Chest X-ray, PA view. Patient: 31 years old, sex M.
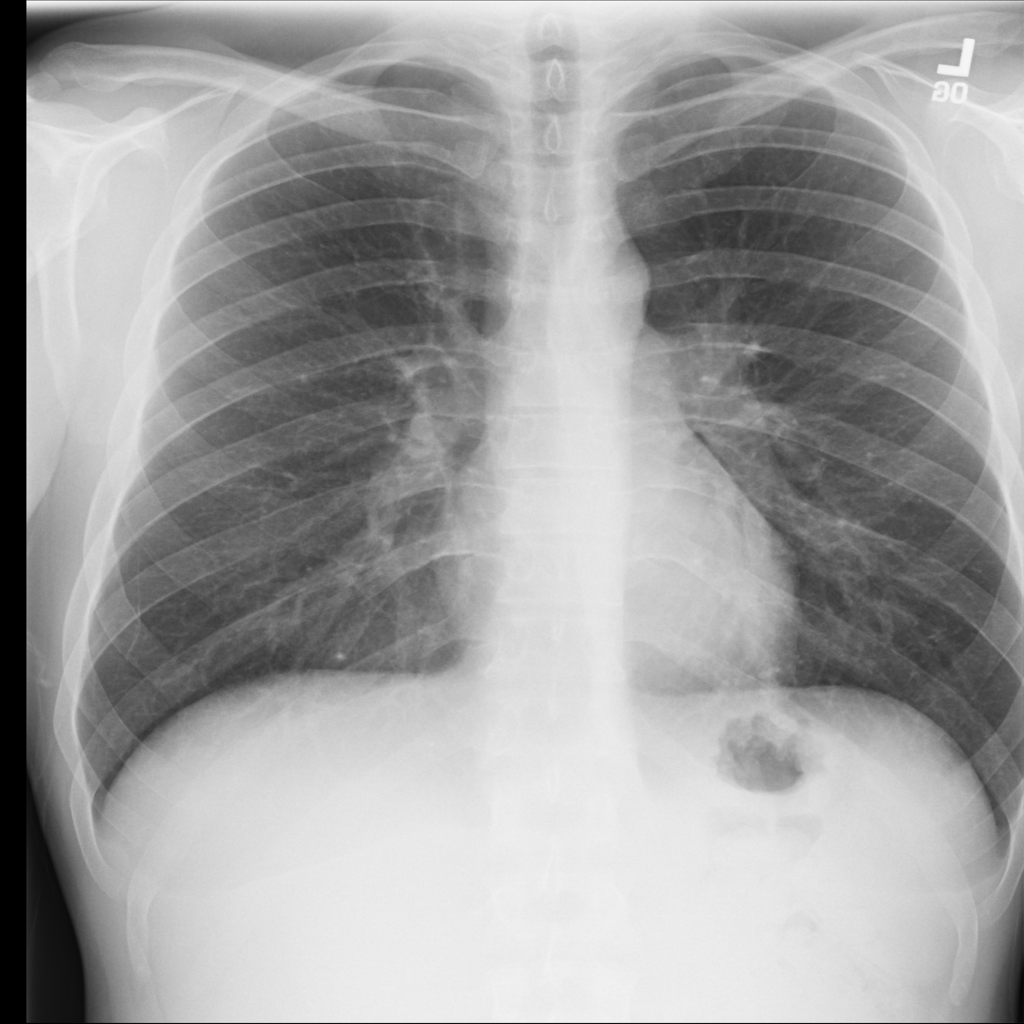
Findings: No Finding